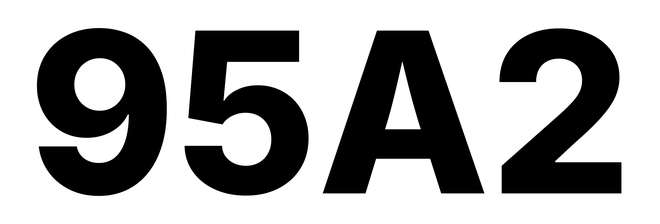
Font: Inter_ExtraBold